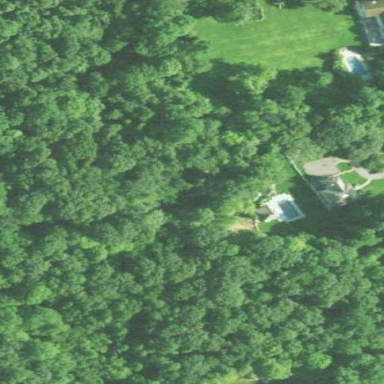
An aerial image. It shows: Existing preserved open space in the woodland.